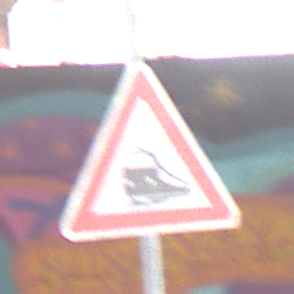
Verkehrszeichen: Bahnuebergang
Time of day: Midday
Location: Roofed (Special)
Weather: Overcast
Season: NotSpecified
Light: Natural